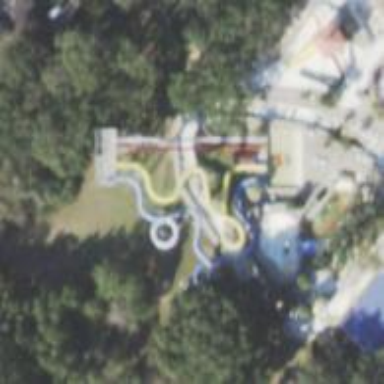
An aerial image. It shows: Water slide attraction.